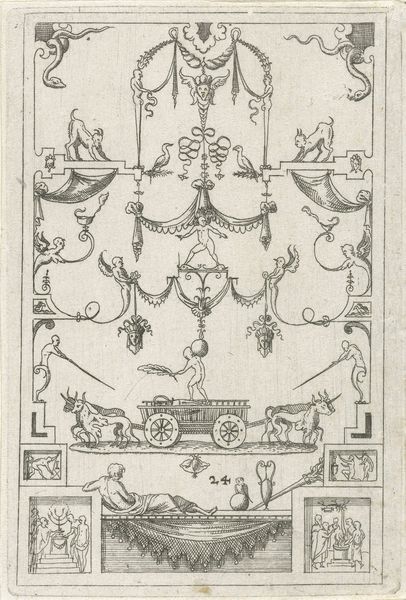
Titel: Onderaan ligt een man op een voetstuk, gedecoreerd met een gordijn
Künstler: Hans Sibmacher
Standort: Amsterdam
Institution: Rijksmuseum
Schlagwörter: village, story, ruler, kingdom